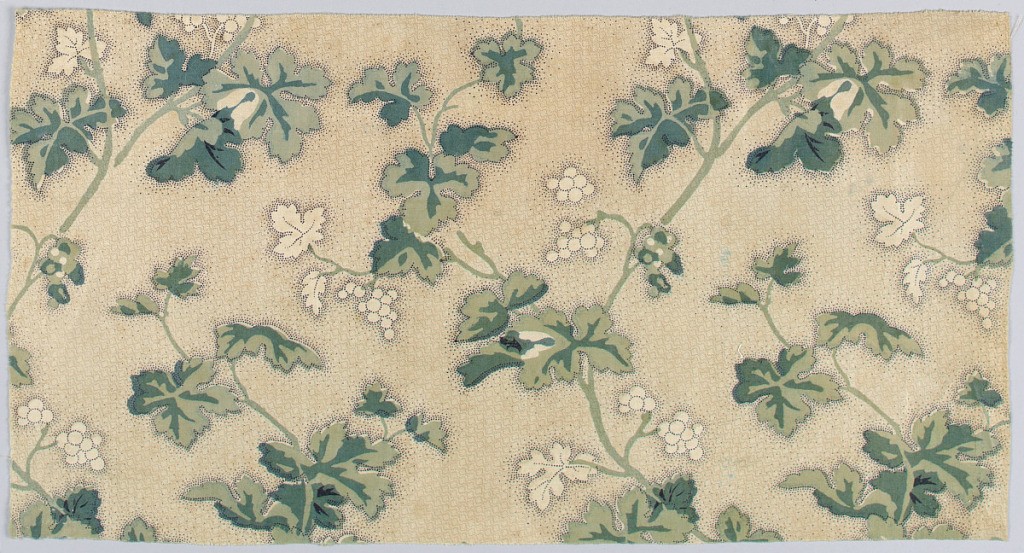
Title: Fragment
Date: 19th century
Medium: cotton Technique: printed by engraved roller on plain weave, glazed
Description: Ivy pattern in green on tan background with stippling. Glaze nearly worn off the surface.